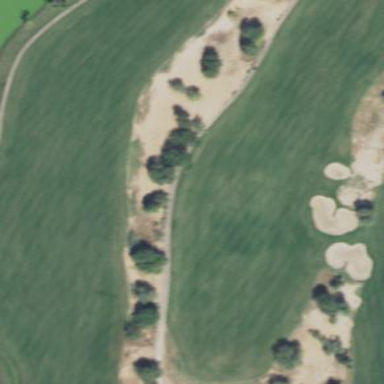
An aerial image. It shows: Rough grassy area used for golf.